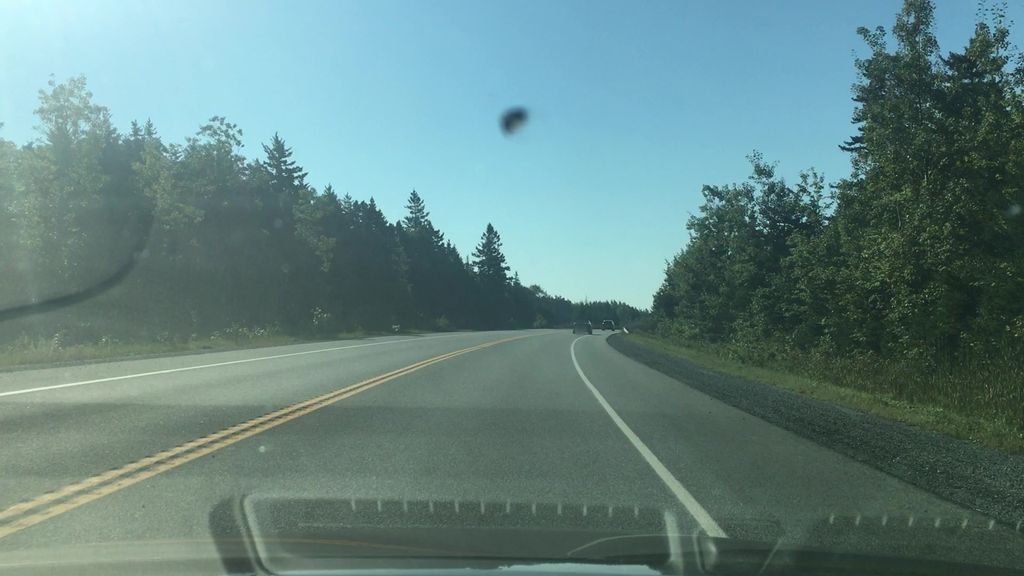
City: halifax